Question: I go to click on the segue in my storyboard and nothing shows up in the attributes inspector.. why would this be? All I ask for is to identify this segue in code. Can someone help me? I have x-code version 5.1.1.

EDIT: OSX Version : 10.8.5
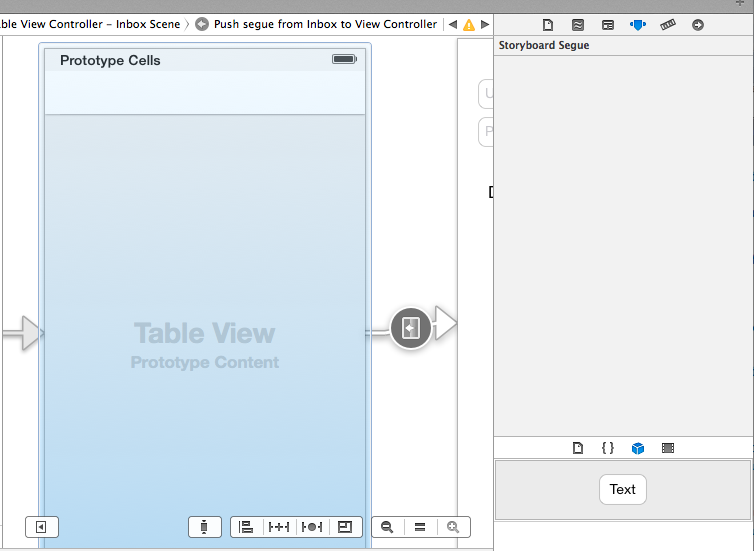
Answer: There is a show/hide button next to "Storyboard segue", conveniently someone thought it was good UX to hide it, so just hover your mouse near that area and your will see it.